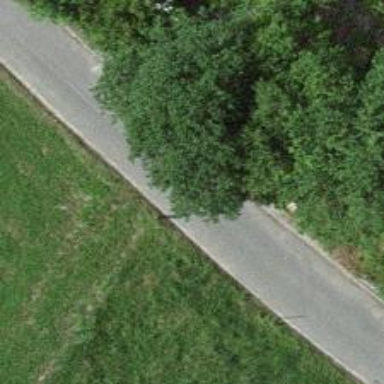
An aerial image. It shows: Paved tertiary road.